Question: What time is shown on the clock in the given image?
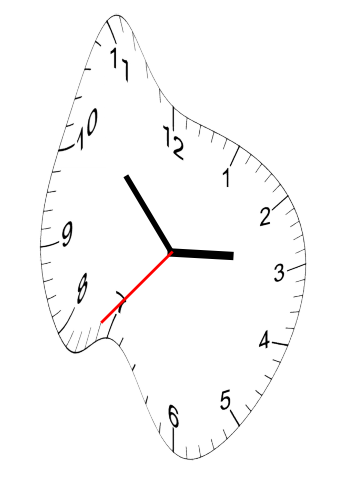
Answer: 02:52:37